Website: home-depot
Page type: billing-address
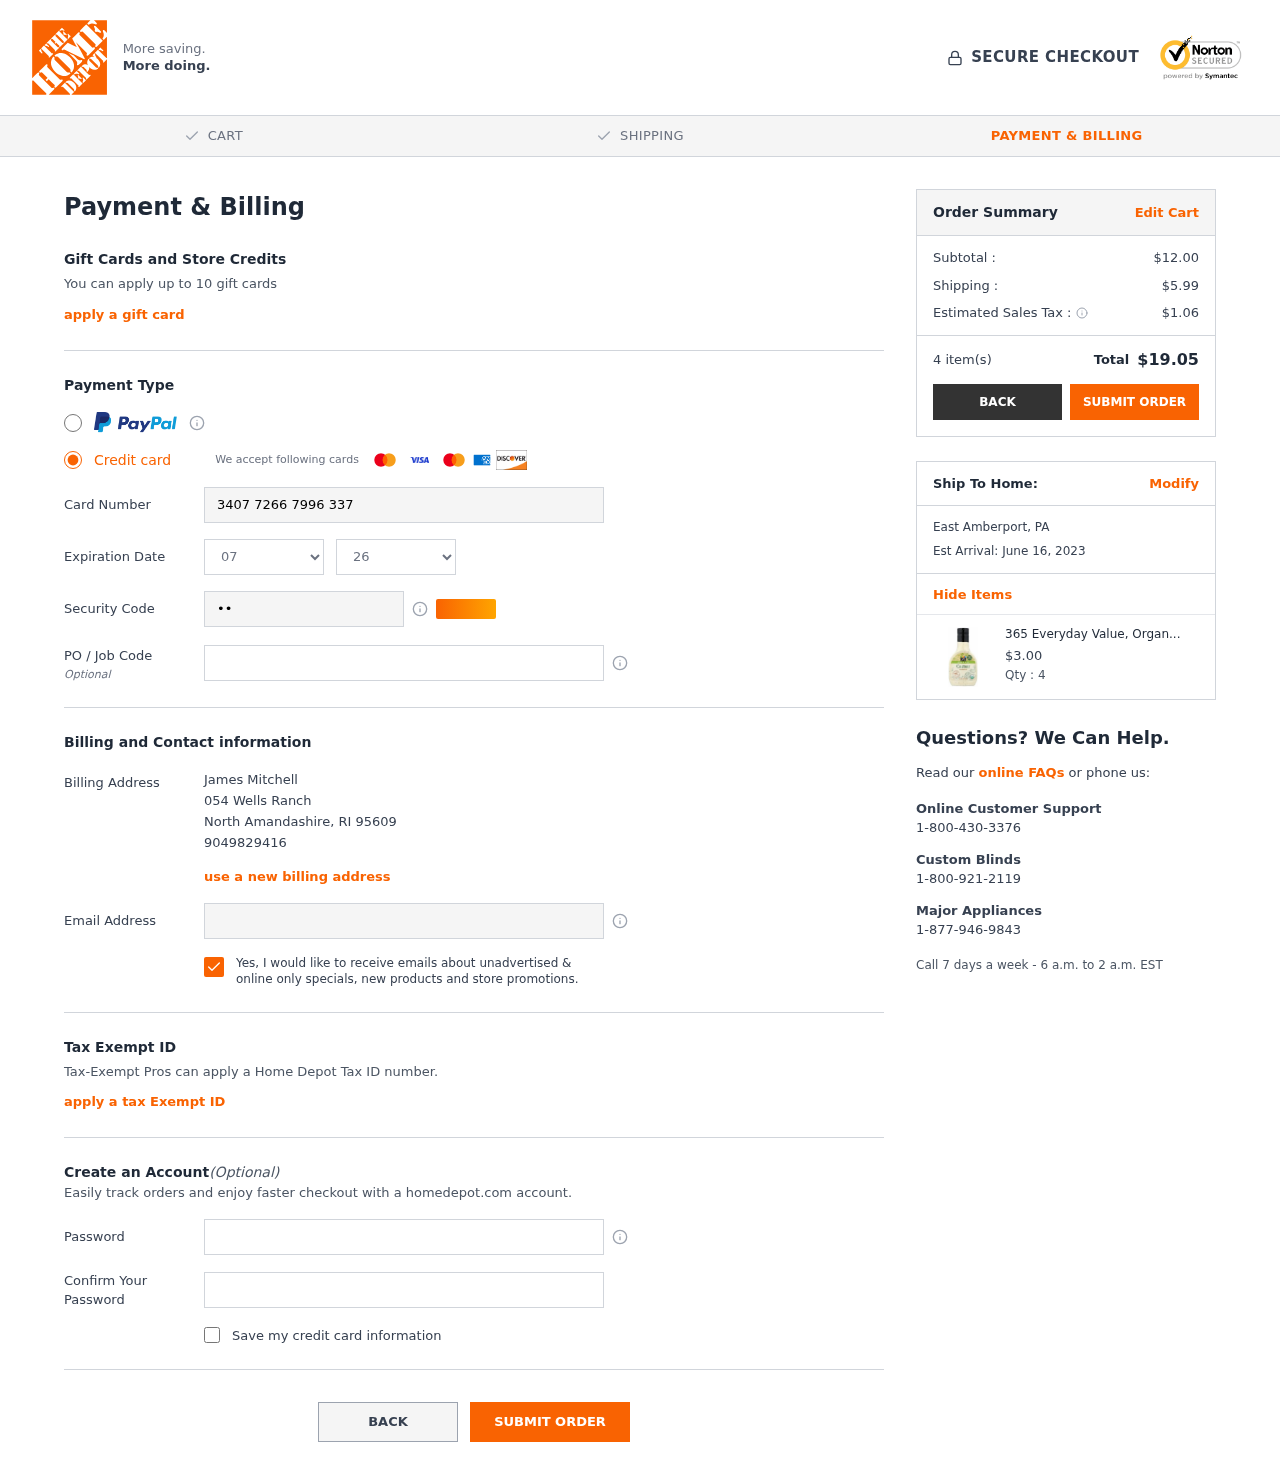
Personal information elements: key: PII_CARD_CVV
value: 9772
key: PII_CARD_EXPIRY_MONTH
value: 07
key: PII_CARD_EXPIRY_YEAR
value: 26
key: PII_CARD_NUMBER
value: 3407 7266 7996 337
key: PII_CITY
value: North Amandashire
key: PII_CITY2
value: East Amberport
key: PII_EMAIL
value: james.mitchell@hotmail.com
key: PII_FULLNAME
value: James Mitchell
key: PII_JOB_CODE
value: WO-746583
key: PII_PHONE
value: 9049829416
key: PII_POSTCODE
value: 95609
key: PII_STATE_ABBR
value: RI
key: PII_STATE_ABBR2
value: PA
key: PII_STREET
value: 054 Wells Ranch
Product elements: key: PRODUCT1_NAME
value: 365 Everyday Value, Organic Caesar Dressing, 16 fl oz
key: PRODUCT1_PRICE
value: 3
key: PRODUCT1_QUANTITY
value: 4
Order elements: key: ORDER_SUBTOTAL
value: $12.00
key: ORDER_SHIPPING_COST
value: $5.99
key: ORDER_TAX
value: $1.06
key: ORDER_NUM_ITEMS
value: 4 item(s)
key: ORDER_TOTAL
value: $19.05
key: ORDER_DELIVERY_DATE
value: Est Arrival: June 16, 2023